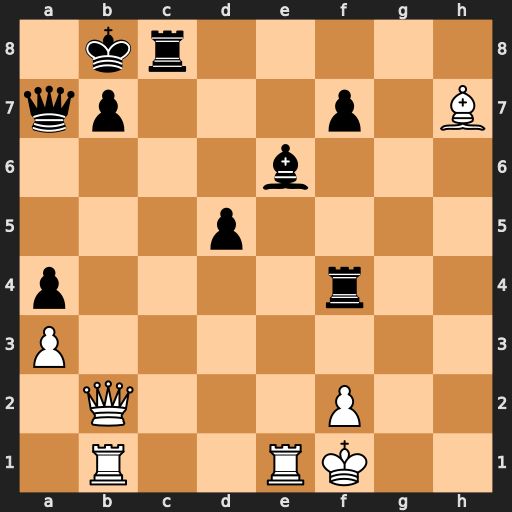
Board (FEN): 1kr5/qp3p1B/4b3/3p4/p4r2/P7/1Q3P2/1R2RK2
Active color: w
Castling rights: -
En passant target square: -
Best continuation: Qe5+ Ka8 Qxf4